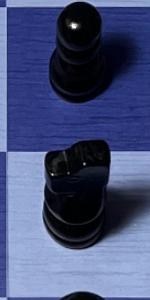
Label: Knight_Black